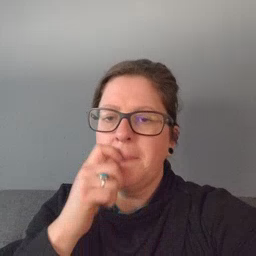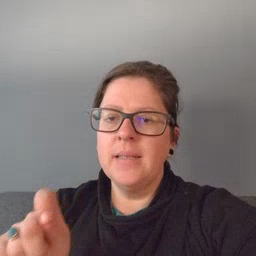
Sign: pen